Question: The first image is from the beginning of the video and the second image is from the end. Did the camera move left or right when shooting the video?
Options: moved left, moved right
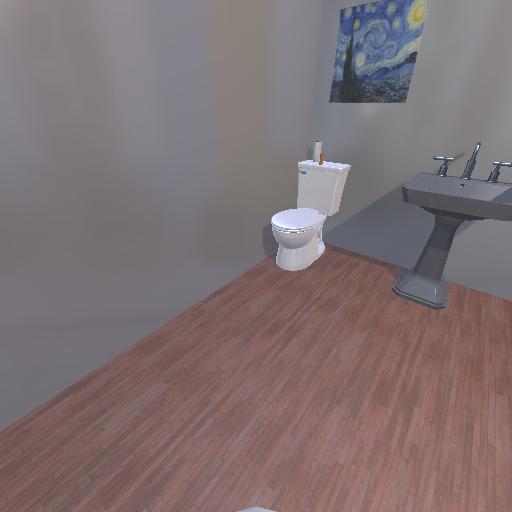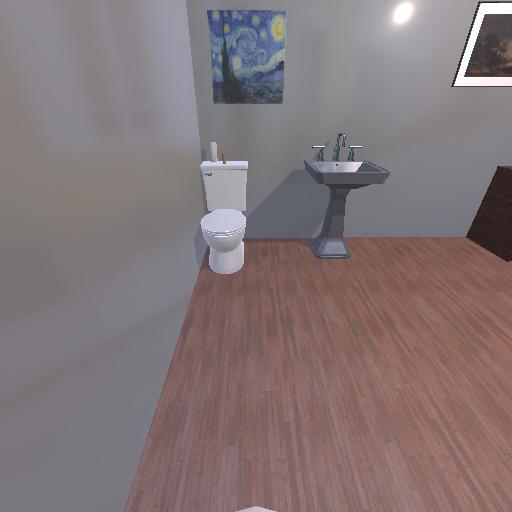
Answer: moved left